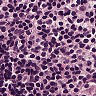
Metastatic tissue present: no